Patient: sex M, age 38
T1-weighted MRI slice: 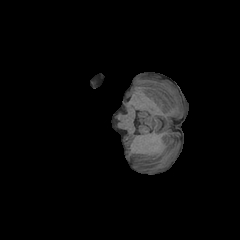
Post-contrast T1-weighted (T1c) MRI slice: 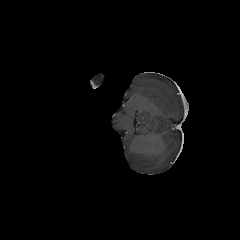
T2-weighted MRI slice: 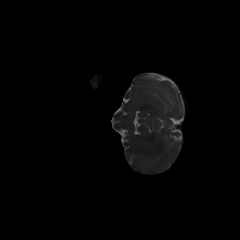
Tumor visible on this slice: no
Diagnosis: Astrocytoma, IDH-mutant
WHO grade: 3